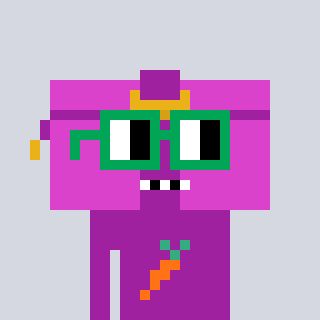
a pixel art character with square green glasses, a clutch-shaped head and a magenta-colored body on a cool background